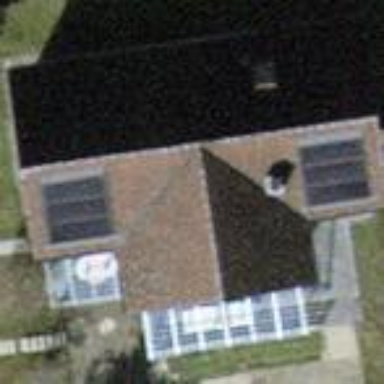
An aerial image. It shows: Detached building with gabled roof.